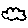
Label: cloud